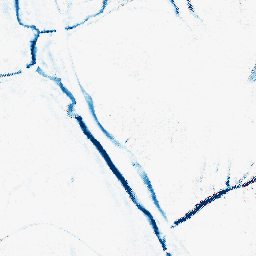
Category: morphological
Decomposition family: morphological_ellipse
Decomposition parameters: operation: closing
width: 5
height: 10
Upsampling method: regularized
Upsampling parameters: scale: 4
lambda_reg: 0.1
Upsampling scale: 4